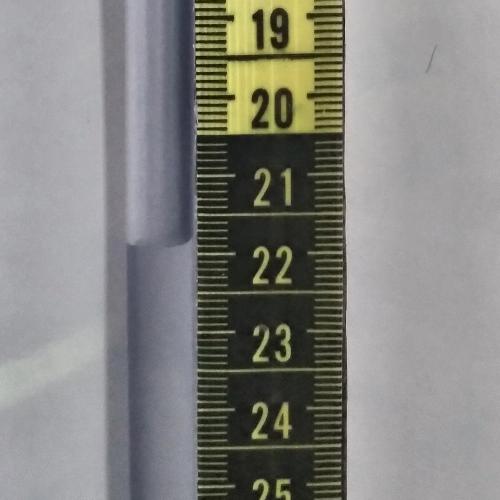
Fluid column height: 21.9 cm